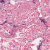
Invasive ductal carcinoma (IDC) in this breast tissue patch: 0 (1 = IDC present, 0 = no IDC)